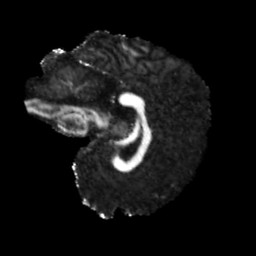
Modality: FA
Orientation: sagittal
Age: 29
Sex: male
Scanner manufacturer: siemens
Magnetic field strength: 3 T
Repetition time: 3.23 s
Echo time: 0.0892 s